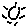
Label: sun